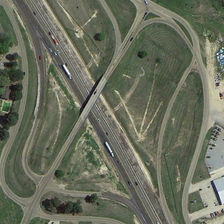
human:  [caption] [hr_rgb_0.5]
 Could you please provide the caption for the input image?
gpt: several buildings and some sparsely distributed green trees are near a viaduct .

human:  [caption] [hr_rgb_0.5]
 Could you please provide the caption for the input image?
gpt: many cars ran on the road, vehicles parked beside the road .

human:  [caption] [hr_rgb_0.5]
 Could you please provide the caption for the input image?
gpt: several buildings and some sparsely distributed green trees are near a viaduct .

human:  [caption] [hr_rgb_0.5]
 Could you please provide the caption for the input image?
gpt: the grey of the open road through many dense green trees .

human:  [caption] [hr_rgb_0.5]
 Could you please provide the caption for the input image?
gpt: the grey of the open road through many dense green trees .